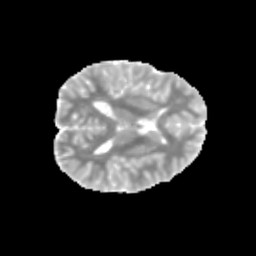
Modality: MD
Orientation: axial
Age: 13
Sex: male
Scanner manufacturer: siemens
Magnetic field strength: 3 T
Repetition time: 3.8 s
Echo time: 0.07 s